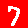
Digit: 7